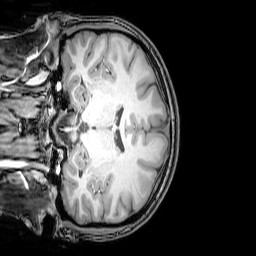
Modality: T1w
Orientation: coronal
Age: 22
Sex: female
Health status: healthy
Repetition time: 0.081 s
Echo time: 0.037 s